Question: Good day.
I'm trying to create a bar chart using C3.js that looks like the following:

I've tried stacked bar chart, but the problem is that I can't make each bar with different width, and also I can't make them overlap (be in top of each other).
Any help in getting to do it like the image above?
Thanks
after trying couple of ideas, I ended up with this:
'''
var chart = c3.generate({
data: {
columns: [
['result1', null],
['result2', null],
['data1', -30],
['data2', -130],
['data3', -230],
['data4', -130],
['data5', -30],
['empty',''],
['data11', -30],
['data22', -130],
['data33', -230],
['data44', -130],
['data55', -30]
],
type: 'bar',
colors: {
result1: '#c3c8d4',
data1: '#c3c8d4',
data2: '#c3c8d4',
data3: '#c3c8d4',
data4: '#c3c8d4',
data5: '#c3c8d4',
result2: '#3c9fbf',
data11: '#3c9fbf',
data22: '#3c9fbf',
data33: '#3c9fbf',
data44: '#3c9fbf',
data55: '#3c9fbf',
},
},
axis: {
y: {
tick: {
format: function(d) {
return (d >= 0) ? d : d * -1;
}
},
}
},
bar: {
width: {
ratio: 0.1
}
},
tooltip: {
format: {
value: function(value, ratio, id) {
return;
}
}
}
});
d3.select('.c3-legend-item-result1').on('mouseover', function(id) {
var tmparr = [];
tmparr.push(id);
for (var i = 0; i < 5; i++)
tmparr.push('data' + (i + 1));
chart.focus(tmparr);
})
.on('mouseout', function(id) {
chart.revert();
})
.on('click', function(id) {
var tmparr = [];
for (var i = 0; i < 5; i++)
tmparr.push('data' + (i + 1));
chart.toggle(tmparr);
});
d3.select('.c3-legend-item-result2').on('mouseover', function(id) {
var tmparr = [];
tmparr.push(id);
for (var i = 0; i < 5; i++)
tmparr.push('data' + (i + 1) + (i + 1));
chart.focus(tmparr);
})
.on('mouseout', function(id) {
chart.revert();
})
.on('click', function(id) {
var tmparr = [];
for (var i = 0; i < 5; i++)
tmparr.push('data' + (i + 1) + (i + 1));
chart.toggle(tmparr);
});
'''
JSFiddle: <URL>
but I think it's too much code, any other ideas?
Thanks
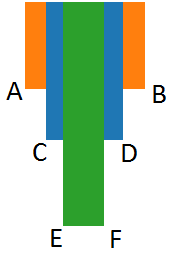
Answer: You could define your chart data as such (see below). After you have your data, you can transform and hide the legend items.
The transformed data can be merged, using a library such as <URL>, with the c3js object.
Of course, this does not solve your issue entirely, but this should give you an idea of how to transform your data to get the desired result.
'''
var chartData = {
data : {
result1: [-30, -130, -230, -130, -30],
result2: [-30, -130, -230, -130, -30]
},
colors: {
result1: '#c3c8d4',
result2: '#3c9fbf'
},
};
function transformData(data) {
var data_columns = [];
var data_colors = {};
var legend_hide = ['empty'];
var keys = Object.keys(data.data);
for (var k = 0; k < keys.length; k++) {
var key = keys[k];
var values = data.data[key];
data_columns.splice(k, 0, [key, null]);
data_colors[key] = data.colors[key];
for (var i = 0; i < values.length; i++) {
var value_key = key + '_' + k + '_' + i
data_columns.push([value_key, values[i]]);
data_colors[value_key] = data.colors[key];
legend_hide.push(value_key);
}
if (k < keys.length - 1) {
data_columns.push(['empty', '']);
}
}
return {
data : {
columns : data_columns,
colors : data_colors
},
legend : {
hide : legend_hide
}
};
}
var chart = c3.generate(_.merge({
data : {
type : 'bar'
},
axis: {
y: {
tick: {
format: function(d) {
return (d >= 0) ? d : d * -1;
}
},
}
},
bar: {
width: {
ratio: 0.1
}
},
tooltip: {
format: {
value: function(value, ratio, id) {
return;
}
}
}
}, transformData(chartData))); // Transform and merge data...
'''
'''
<link rel="stylesheet" type="text/css" href="https://cdnjs.cloudflare.com/ajax/libs/c3/0.4.10/c3.min.css">
<script type="text/javascript" src="https://cdnjs.cloudflare.com/ajax/libs/d3/3.5.10/d3.min.js"></script>
<script type="text/javascript" src="https://cdnjs.cloudflare.com/ajax/libs/c3/0.4.10/c3.min.js"></script>
<script type="text/javascript" src="https://cdnjs.cloudflare.com/ajax/libs/lodash.js/3.10.1/lodash.min.js"></script>
<div id="chart"></div>
'''